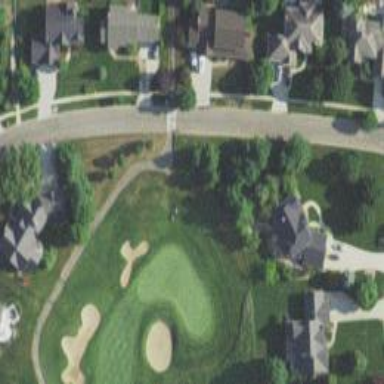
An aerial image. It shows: Asphalt service road that appears to be golf cart path.